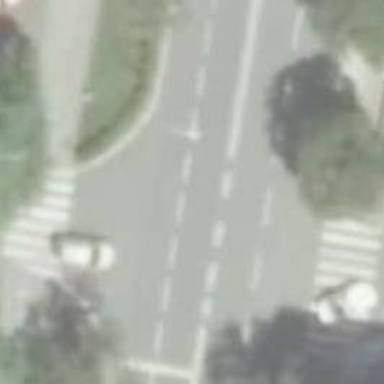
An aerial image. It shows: Crossing for cyclists.